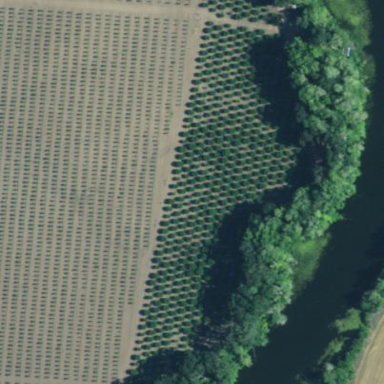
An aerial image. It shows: Orchard.